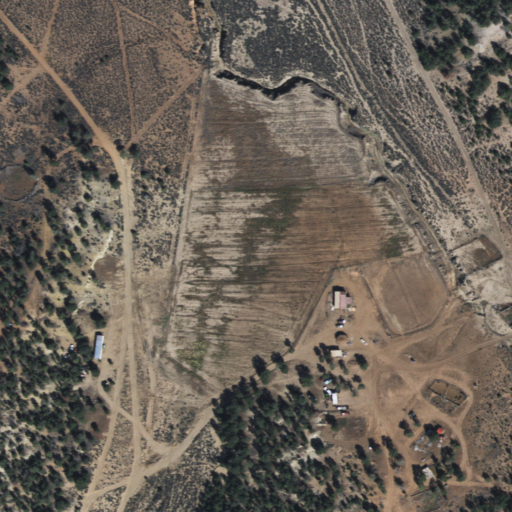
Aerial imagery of valley in Arizona named Potato Garden Valley containing shrub, evergreen forest, grassland, and open development